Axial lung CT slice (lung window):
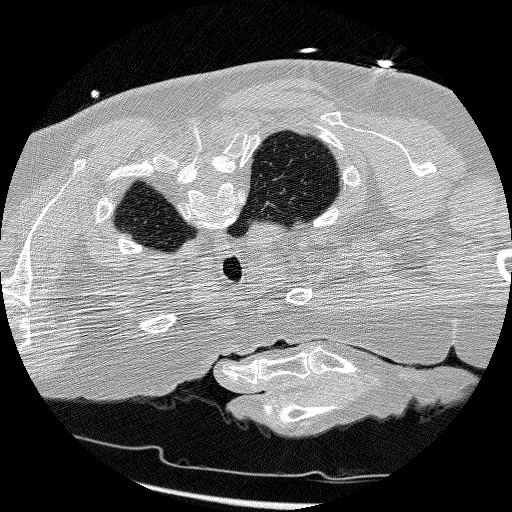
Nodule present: no